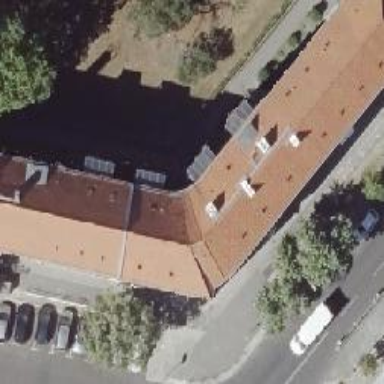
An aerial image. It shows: Hipped roof apartment building.